Field crop: tomato
Growth stage: 1
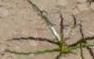
Species: cyperus